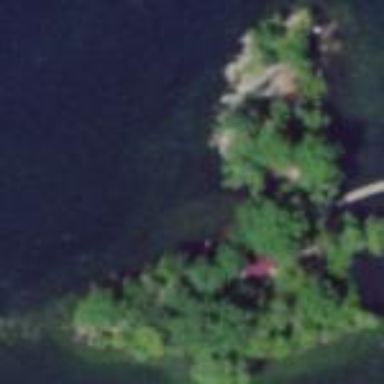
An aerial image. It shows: Islet surrounded by woodland.